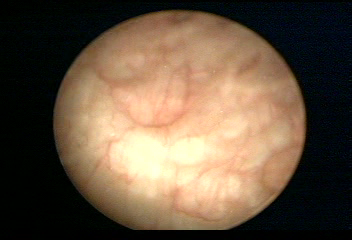
Modality: WLC
Class: Normal mucosa
Bladder cancer association: No